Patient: sex F, age 57
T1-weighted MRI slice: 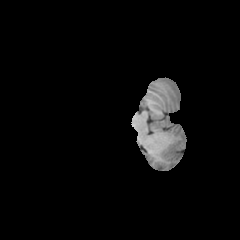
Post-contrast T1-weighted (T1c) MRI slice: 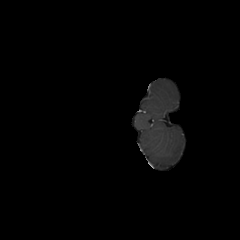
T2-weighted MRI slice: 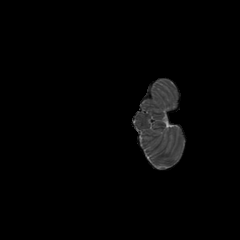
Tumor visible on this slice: no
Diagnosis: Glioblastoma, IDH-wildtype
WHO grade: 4